Interaction volume radius: 10 \u00c5
Interaction volume height: 10 \u00c5
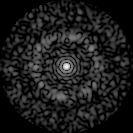
Disorder parameter: 0.8416